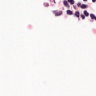
Metastatic tissue present: no